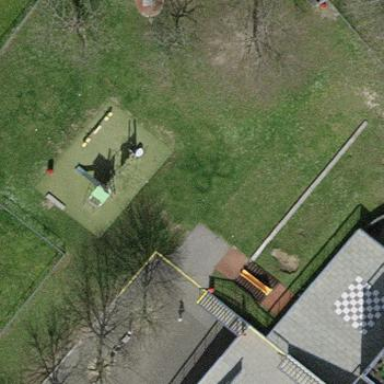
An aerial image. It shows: Park.